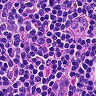
Metastatic tissue present: no